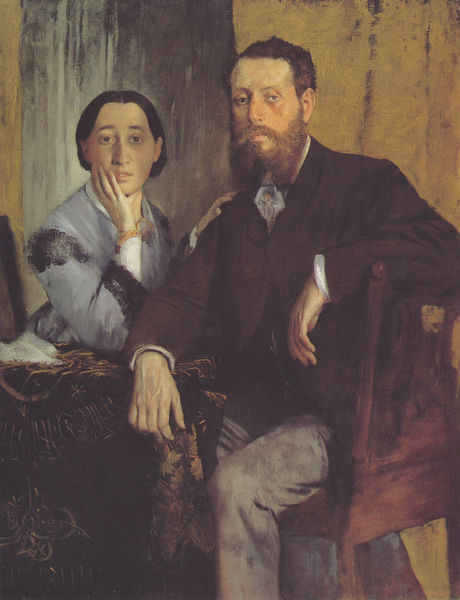
Titel: Edmond und Thérèse Morbilli
Künstler: Edgar Degas
Standort: Boston (Massachusetts)
Institution: Museum of Fine Arts
Schlagwörter: blau, gemälde, hand, mann, weiß, cezanne, gelb, ocker, sitzen, braun, frau, frisur, grau, hintergrund, holz, jahrhundertwende, kleid, ohr, raum, schwarz, stuhl, stützen, tisch, vordergrund, zimmer, blick, hund, tuch, beige, hochformat, malerei, rock, alt, anzug, bart, gesichter, hemd, hose, jacke, wand, arm, augen, bluse, gesicht, kragen, pelz, spitze, vollbart, ärmel, bild, bildnis, hände, innenraum, portrait, porträt, tischdecke, tischtuch, vorhang, öl, gold, haare, sessel, sitzend, decke, fassen, paar, borte, frontal, potrait, scheitel, schulter, bein, liebe, armlehne, lehne, haltung, violett, ölgemälde, frack, nah, streng, barbe, face, foulard, gris, homme, jaune, marron, severe, sitzt, starr, stuhllehne, maler, glatt, rüsche, rüschen, wange, knie, aufstützen, doppelportrait, doppelporträt, denken, gestützt, porträts, künstler, selbstbildnis, bürgertum, leinwand, ehefrau, biedermeier, ehepaar, ehe, eheleute, armband, armreif, bourgeois, assis, bürgerlich, chaise, sombre, femme, blich, sitzed, cheveux, peinture, portait, berührung, sitzporträt, robe, rückwand, bleu, manieriert, couple, fauteuil, mari, manet, am tisch, bleue, mur, hung, coude, triste, visage, zugeneigt, table, geradeaus, zusammen, dentelle, veste, mains, meuble, bracelet, riches, pose, regard, nappe, accoudé, épaule, nape, 19. jahrhundert, protrait, réaliste, jaune assis, genou, courts, mouchoir, porträts ehepaar, pprtrait, pause, jabot, cheveaux courts